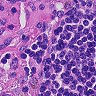
Metastatic tissue present: no